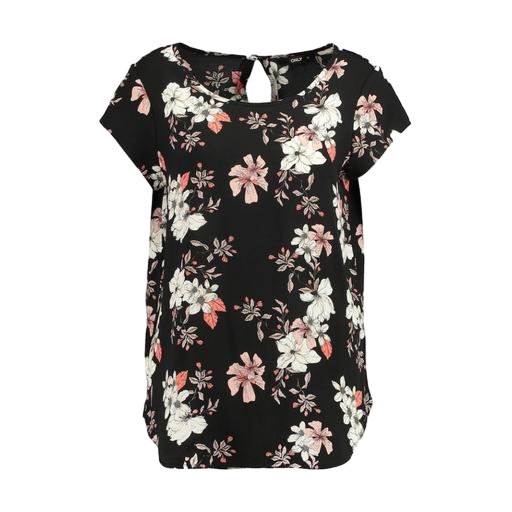
black plus size printed t-shirt only macy, multicolor floral-print t-shirt only macy, black printed short-sleeve top only macy, white background